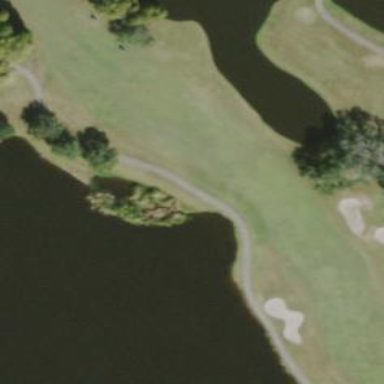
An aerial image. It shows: Golf fairway surrounded by grass.